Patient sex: F
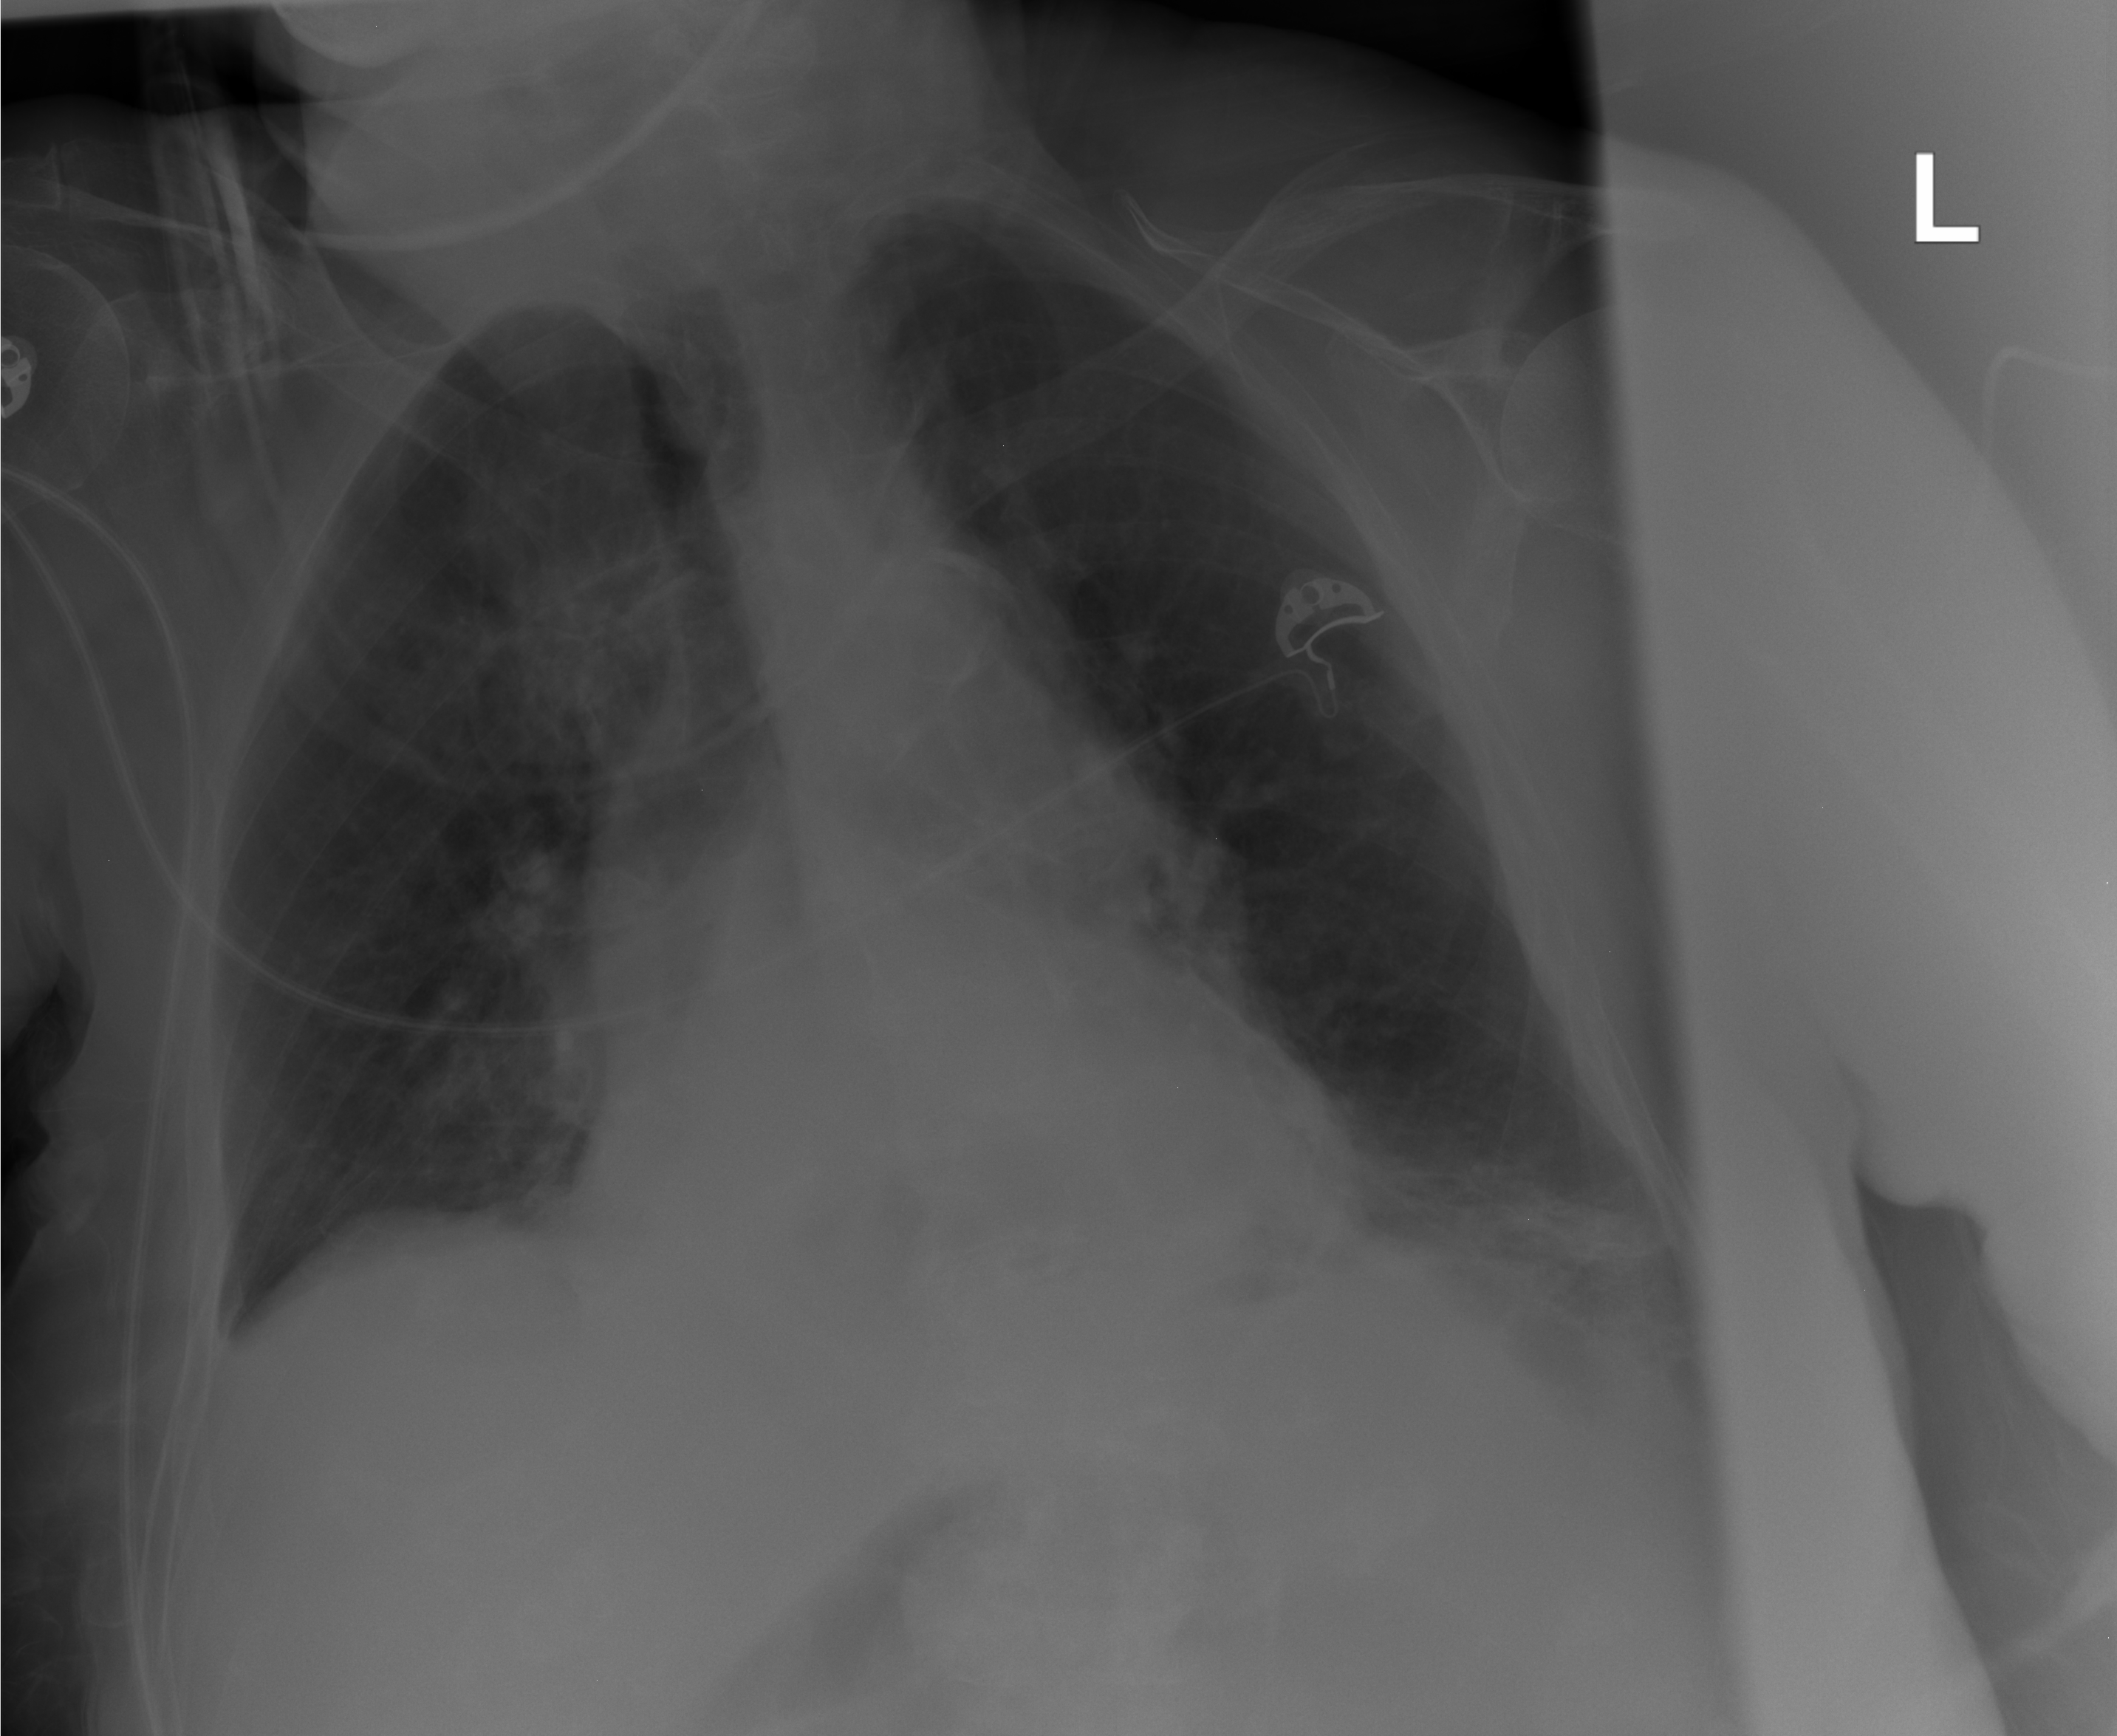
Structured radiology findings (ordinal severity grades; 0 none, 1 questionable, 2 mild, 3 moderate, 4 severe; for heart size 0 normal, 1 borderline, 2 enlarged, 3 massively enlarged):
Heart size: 0
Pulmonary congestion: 0
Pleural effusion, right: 0
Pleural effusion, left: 0
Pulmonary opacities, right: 0
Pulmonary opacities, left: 0
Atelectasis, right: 0
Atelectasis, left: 3